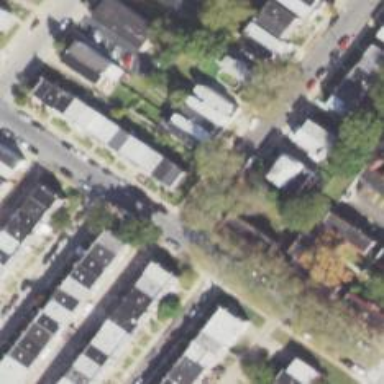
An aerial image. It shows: Alley classified as service road.